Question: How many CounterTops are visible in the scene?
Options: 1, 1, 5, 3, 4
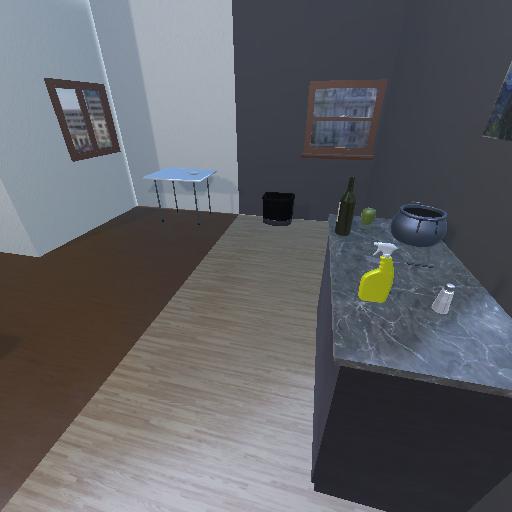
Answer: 1